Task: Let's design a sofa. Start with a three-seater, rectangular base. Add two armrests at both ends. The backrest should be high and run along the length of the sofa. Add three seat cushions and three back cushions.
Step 531:
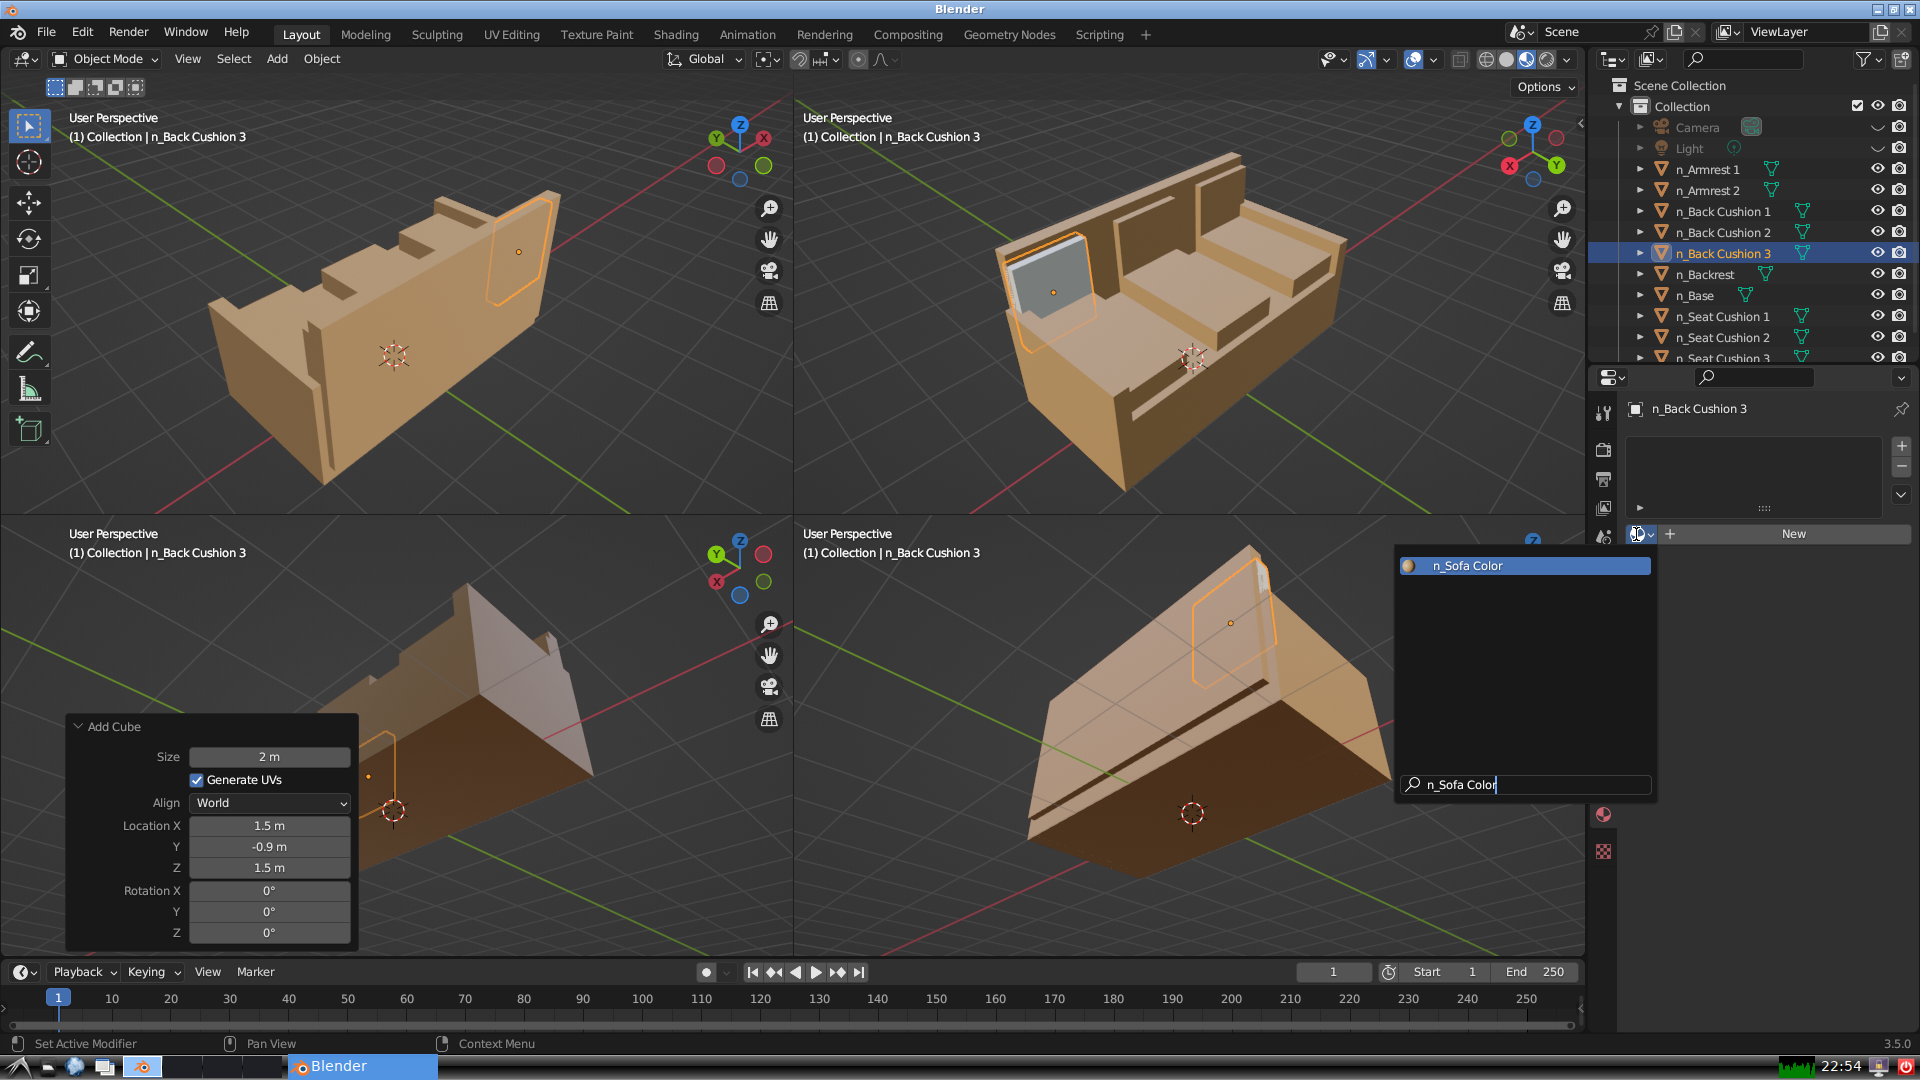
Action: {"key_press": ['Return']}